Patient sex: F
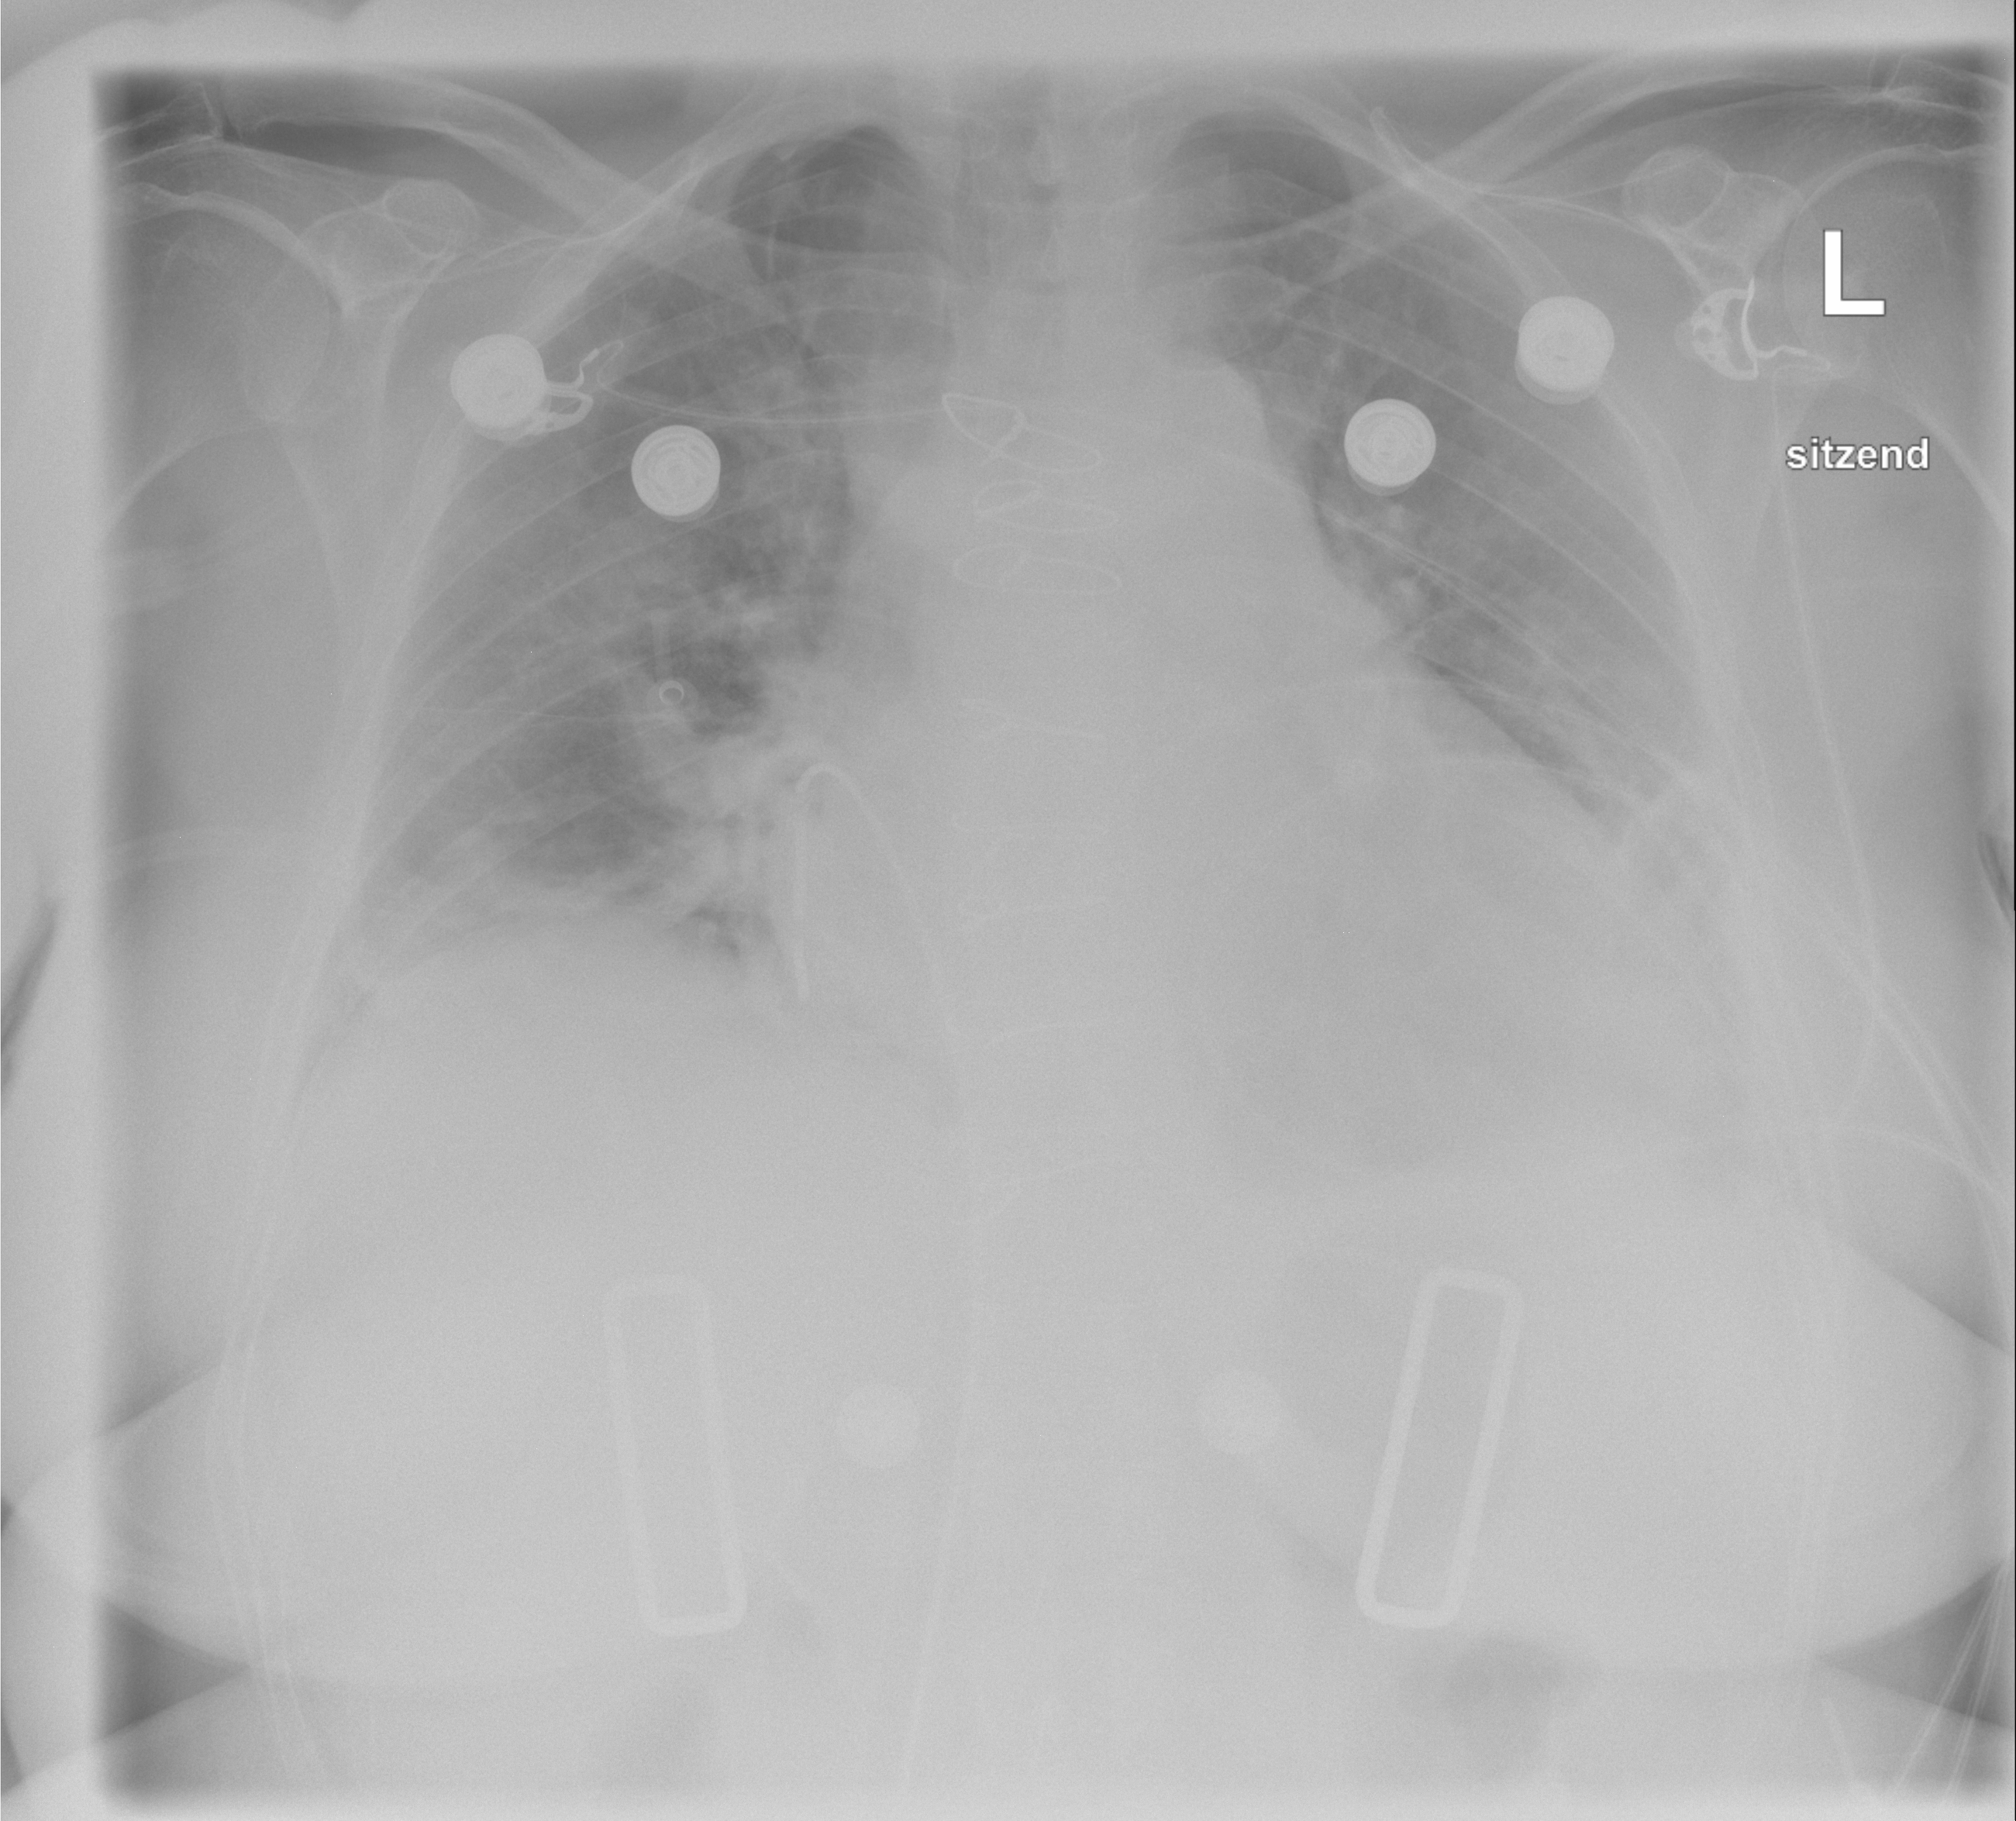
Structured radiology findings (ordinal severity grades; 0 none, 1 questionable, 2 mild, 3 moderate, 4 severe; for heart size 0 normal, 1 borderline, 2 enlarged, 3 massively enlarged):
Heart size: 2
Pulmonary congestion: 2
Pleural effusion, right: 0
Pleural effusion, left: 1
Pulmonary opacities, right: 1
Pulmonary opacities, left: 0
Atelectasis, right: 2
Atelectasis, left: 2